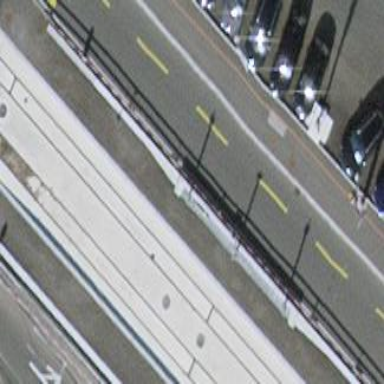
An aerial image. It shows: Shelter for public transport located on roof of building.